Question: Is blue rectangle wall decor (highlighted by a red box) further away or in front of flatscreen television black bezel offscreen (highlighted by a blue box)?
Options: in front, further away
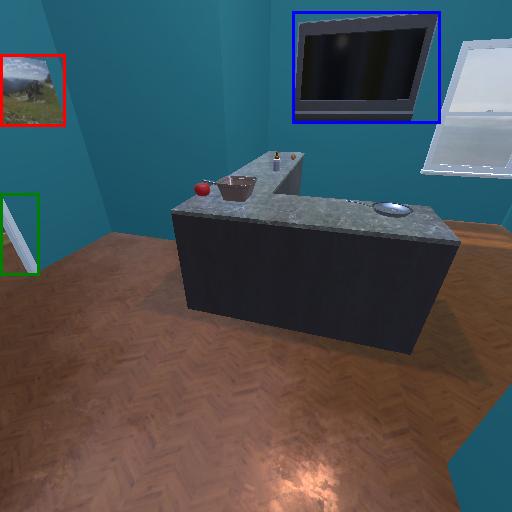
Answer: in front